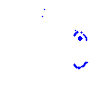
Particle: pion